Question: '''
01-18 02:08:05.271: E/AndroidRuntime(24688): FATAL EXCEPTION: main
01-18 02:08:05.271: E/AndroidRuntime(24688): java.lang.NullPointerException
01-18 02:08:05.271: E/AndroidRuntime(24688): at com.example.tava.EchangingMessage$LoadData.onPostExecute(EchangingMessage.java:178)
01-18 02:08:05.271: E/AndroidRuntime(24688): at com.example.tava.EchangingMessage$LoadData.onPostExecute(EchangingMessage.java:1)
01-18 02:08:05.271: E/AndroidRuntime(24688): at android.os.AsyncTask.finish(AsyncTask.java:602)
01-18 02:08:05.271: E/AndroidRuntime(24688): at android.os.AsyncTask.access$600(AsyncTask.java:156)
01-18 02:08:05.271: E/AndroidRuntime(24688): at android.os.AsyncTask$InternalHandler.handleMessage(AsyncTask.java:615)
01-18 02:08:05.271: E/AndroidRuntime(24688): at android.os.Handler.dispatchMessage(Handler.java:99)
01-18 02:08:05.271: E/AndroidRuntime(24688): at android.os.Looper.loop(Looper.java:154)
01-18 02:08:05.271: E/AndroidRuntime(24688): at android.app.ActivityThread.main(ActivityThread.java:4945)
01-18 02:08:05.271: E/AndroidRuntime(24688): at java.lang.reflect.Method.invokeNative(Native Method)
01-18 02:08:05.271: E/AndroidRuntime(24688): at java.lang.reflect.Method.invoke(Method.java:511)
01-18 02:08:05.271: E/AndroidRuntime(24688): at com.android.internal.os.ZygoteInit$MethodAndArgsCaller.run(ZygoteInit.java:784)
01-18 02:08:05.271: E/AndroidRuntime(24688): at com.android.internal.os.ZygoteInit.main(ZygoteInit.java:551)
01-18 02:08:05.271: E/AndroidRuntime(24688): at dalvik.system.NativeStart.main(Native Method)
'''
And this is my Code Activity Code :
'''
public class EchangingMessage extends Activity implements OnClickListener {
private ProgressDialog pDialog;
JSONParser jParser = new JSONParser();
ArrayList<HashMap<String, String>> DaftarRS;
EditText textToSend;
ArrayList<HashMap<String, String>> arraylist;
private static String url_daftar_rs = "http://192.168.137.1/www/Android_Login_Secure/detailMessage.php";
private static String url_daftar_rs1 = "http://192.168.137.1/www/Android_Login_Secure/myFriends.php";
public static final String TAG_SUCCESS = "success";
public static final String TAG_DAFTAR_RS = "daftar_rs";
public static final String TAG_ID_RS = "id_rs";
public static final String TAG_NAMA_RS = "username";
public static final String TAG_LINK_IMAGE_RS = "image";
public static final String TAG_MESSAGE_RS = "messageText";
public static final String TAG_TIME_RS = "sendAt";
public static final String TAG_SEEN_RS = "readStatus";
JSONArray daftar_rs = null;
ListAdapterUserOnile adapterFirends;
ImageView showOnline;
@Override
protected void onCreate(Bundle savedInstanceState) {
// TODO Auto-generated method stub
super.onCreate(savedInstanceState);
setContentView(R.layout.exchange_message);
arraylist = new ArrayList<HashMap<String, String>>();
}
@Override
public void onClick(View v) {
// TODO Auto-generated method stub
switch (v.getId()) {
case R.id.userOnline:
userOnlineWindow();
break;
}
}
private void userOnlineWindow() {
// TODO Auto-generated method stub
LayoutInflater layoutInflater = (LayoutInflater) getBaseContext()
.getSystemService(LAYOUT_INFLATER_SERVICE);
View popupView = layoutInflater.inflate(R.layout.popup, null);
final PopupWindow popupWindow = new PopupWindow(popupView,
LayoutParams.WRAP_CONTENT, LayoutParams.WRAP_CONTENT);
Button btnDismiss = (Button) popupView.findViewById(R.id.dismiss);
btnDismiss.setOnClickListener(new Button.OnClickListener() {
@Override
public void onClick(View v) {
// TODO Auto-generated method stub
popupWindow.dismiss();
}
});
popupWindow.showAsDropDown(showOnline, -190, -90);
new LoadData().execute();
popupWindow.setFocusable(true);
popupWindow.update();
}
class LoadData extends AsyncTask<String, String, String> {
@Override
protected void onPreExecute() {
super.onPreExecute();
pDialog = new ProgressDialog(EchangingMessage.this);
pDialog.setMessage("Loading Information...");
pDialog.setIndeterminate(false);
pDialog.setCancelable(false);
pDialog.show();
}
@Override
protected String doInBackground(String... arg0) {
List<NameValuePair> params1 = new ArrayList<NameValuePair>();
params1.add(new BasicNameValuePair("me", "52"));
JSONObject json = jParser.makeHttpRequest(url_daftar_rs1, "POST",
params1);
try {
int success = json.getInt(TAG_SUCCESS);
Log.i("success :", "" + success);
if (success == 1) {
daftar_rs = json.getJSONArray(TAG_DAFTAR_RS);
for (int i = 0; i < daftar_rs.length(); i++) {
JSONObject c = daftar_rs.getJSONObject(i);
String id_rs = c.getString(TAG_ID_RS);
String nama_rs = c.getString(TAG_NAMA_RS);
String link_image_rs = c.getString(TAG_LINK_IMAGE_RS);
HashMap<String, String> map = new HashMap<String, String>();
map.put(TAG_ID_RS, id_rs);
map.put(TAG_NAMA_RS, nama_rs);
map.put(TAG_LINK_IMAGE_RS,
"http://192.168.137.1/www/Android_Login_Secure/Images/upload/big/"
+ link_image_rs);
arraylist.add(map);
}
} else {
}
} catch (Exception e) {
Log.e("Error", "COnnection:" + e.toString());
}
return null;
}
protected void onPostExecute(String file_url) {
pDialog.dismiss();
ListView listUserOnline = (ListView) findViewById(R.id.listOfUserOnline);
adapterFirends = new ListAdapterUserOnile(EchangingMessage.this,
arraylist);
listUserOnline.setAdapter(adapterFirends);
}
}
}
'''
I created this app but when I click the top button I got this error
and this is the popup window , and this is connect with php
please how to handle this error what should I do ?

and this my EchangeMesssage.xml file
'''
<?xml version="1.0" encoding="utf-8"?>
<RelativeLayout xmlns:android="http://schemas.android.com/apk/res/android"
android:layout_width="wrap_content"
android:layout_height="wrap_content"
android:background="@drawable/backgroudnformain"
android:orientation="vertical" >
<LinearLayout
android:layout_width="match_parent"
android:layout_height="40dp"
android:background="#99cc00"
android:gravity="center"
>
<ImageView
android:id="@+id/userOnline"
android:layout_width="wrap_content"
android:layout_height="wrap_content"
android:layout_gravity="center"
android:src="@drawable/userimages" />
</LinearLayout>
<LinearLayout
android:id="@+id/bottom_write_bar"
android:layout_width="fill_parent"
android:layout_height="wrap_content"
android:layout_alignParentBottom="true"
android:background="@drawable/message_bar" >
<EditText
android:id="@+id/messageToSend"
android:layout_width="fill_parent"
android:layout_height="fill_parent"
android:layout_margin="5sp"
android:layout_weight="1"
android:background="@drawable/message_field"
android:hint="Write here"
android:padding="5sp"
android:textColor="@color/textFieldColor" />
<Button
android:id="@+id/sendButton"
android:layout_width="wrap_content"
android:layout_height="fill_parent"
android:layout_margin="5sp"
android:background="@drawable/send_button"
android:onClick="sendMessage"
android:paddingBottom="5sp"
android:paddingLeft="15sp"
android:paddingRight="15sp"
android:paddingTop="5sp"
android:text="Send"
android:textColor="#FFF" />
</LinearLayout>
<ListView
android:id="@+id/listSend"
android:layout_width="fill_parent"
android:layout_height="0dip"
android:layout_marginTop="40dp"
android:layout_above="@id/bottom_write_bar"
android:layout_alignParentTop="true"
android:cacheColorHint="#<PHONE>"
android:divider="#<PHONE>"
android:stackFromBottom="true"
android:clickable="false"
android:scrollbars="none"
android:transcriptMode="alwaysScroll"
android:listSelector="#<PHONE>" >
</ListView>
<TextView
android:id="@+id/you_id"
android:layout_width="wrap_content"
android:layout_height="wrap_content"
android:text="Large Text"
android:textAppearance="?android:attr/textAppearanceLarge"
android:visibility="gone" />
<TextView
android:id="@+id/me_id"
android:layout_width="wrap_content"
android:layout_height="wrap_content"
android:text="Large Text"
android:textAppearance="?android:attr/textAppearanceLarge"
android:visibility="gone" />
</RelativeLayout>
'''
and this is my popup.xml file :
'''
<?xml version="1.0" encoding="utf-8"?>
<LinearLayout xmlns:android="http://schemas.android.com/apk/res/android"
android:layout_width="fill_parent"
android:layout_height="fill_parent"
android:background="@drawable/windowwww"
android:orientation="vertical" >
<Button
android:id="@+id/dismiss"
android:layout_width="wrap_content"
android:layout_height="wrap_content"
android:layout_marginLeft="240dp"
android:layout_marginTop="60dp"
android:text="EXIT" />
<ListView
android:id="@+id/listOfUserOnline"
android:layout_width="match_parent"
android:layout_height="330dp"
android:layout_marginTop="30dp" >
</ListView>
</LinearLayout>
'''
And this is my ListAdapter class :
'''
public class ListAdapterUserOnile extends BaseAdapter {
public String POST_TEXT;
private Activity activity;
private ArrayList<HashMap<String, String>> data;
private static LayoutInflater inflater = null;
public ImageLoader imageLoader;
public final static String you_id=null;
int count = 0;
public ListAdapterUserOnile(Activity a, ArrayList<HashMap<String, String>> d) {
activity = a;
data = d;
inflater = (LayoutInflater) activity
.getSystemService(Context.LAYOUT_INFLATER_SERVICE);
imageLoader = new ImageLoader(activity.getApplicationContext());
}
public int getCount() {
// TODO Auto-generated method stub
return data.size();
}
public Object getItem(int position) {
return position;
}
public long getItemId(int position) {
return position;
}
public View getView(int position, View convertView, ViewGroup parent) {
View vi = convertView;
if (convertView == null) {
vi = inflater.inflate(R.layout.item_list_friends, null);
}
TextView name_rs = (TextView) vi.findViewById(R.id.myFriendUsername);
ImageView thumb_image = (ImageView) vi
.findViewById(R.id.myFriendImage);
TextView status = (TextView) vi.findViewById(R.id.status);
ImageView on=(ImageView) vi.findViewById(R.id.online);
ImageView off=(ImageView) vi.findViewById(R.id.offline);
HashMap<String, String> daftar_rs = new HashMap<String, String>();
daftar_rs = data.get(position);
final int getPosition = position;
name_rs.setText(daftar_rs.get(EchangingMessage.TAG_NAMA_RS));
Log.e("IMage", daftar_rs.get(EchangingMessage.TAG_LINK_IMAGE_RS));
imageLoader.DisplayImage(daftar_rs.get(EchangingMessage.TAG_LINK_IMAGE_RS),
thumb_image);
if (status.getText().toString().equals("1")) {
off.setVisibility(View.INVISIBLE);
on.setVisibility(View.VISIBLE);
status.setVisibility(View.INVISIBLE);
}
else
{
off.setVisibility(View.VISIBLE);
on.setVisibility(View.INVISIBLE);
status.setVisibility(View.INVISIBLE);
}
vi.setOnClickListener(new OnClickListener() {
@Override
public void onClick(View arg0) {
// TODO Auto-generated method stub
Toast.makeText(
activity,
" You click"
+ data.get(getPosition)
.get(MyFriends.TAG_ID_RS).toString(),
Toast.LENGTH_SHORT).show();
Intent i=new Intent(activity,EchangingMessage.class);
i.putExtra(you_id, data.get(getPosition)
.get(MyFriends.TAG_ID_RS).toString());
activity.startActivity(i);
}
});
return vi;
}
}
'''
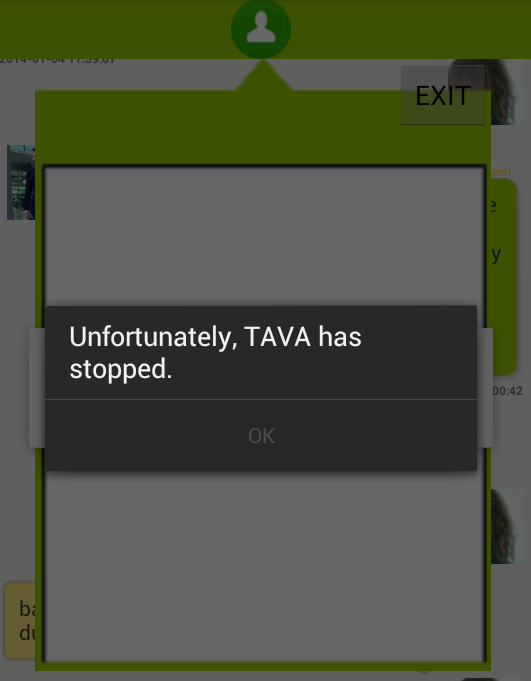
Answer: When you use 'setContentView(R.layout.exchange_message)', the layout 'R.layout.exchange_message' will be inflated and associated to your activity. If you want to retrieve a View from that layout, you just call 'findViewById(R.id.MyId);'.
But if your View is not inside the layout, you will have a NPException.
To retrieve views from another layout, you have to inflate it first, and then call 'myView.findViewById(R.id.MyId)'.
For instance, according to your case, if you want to use the 'ListView' from the 'popup.xml' layout file :
'''
View popupView = layoutInflater.inflate(R.layout.popup, null);
ListView list = popupView.findViewById(R.id.listOfUserOnline);
'''